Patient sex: F
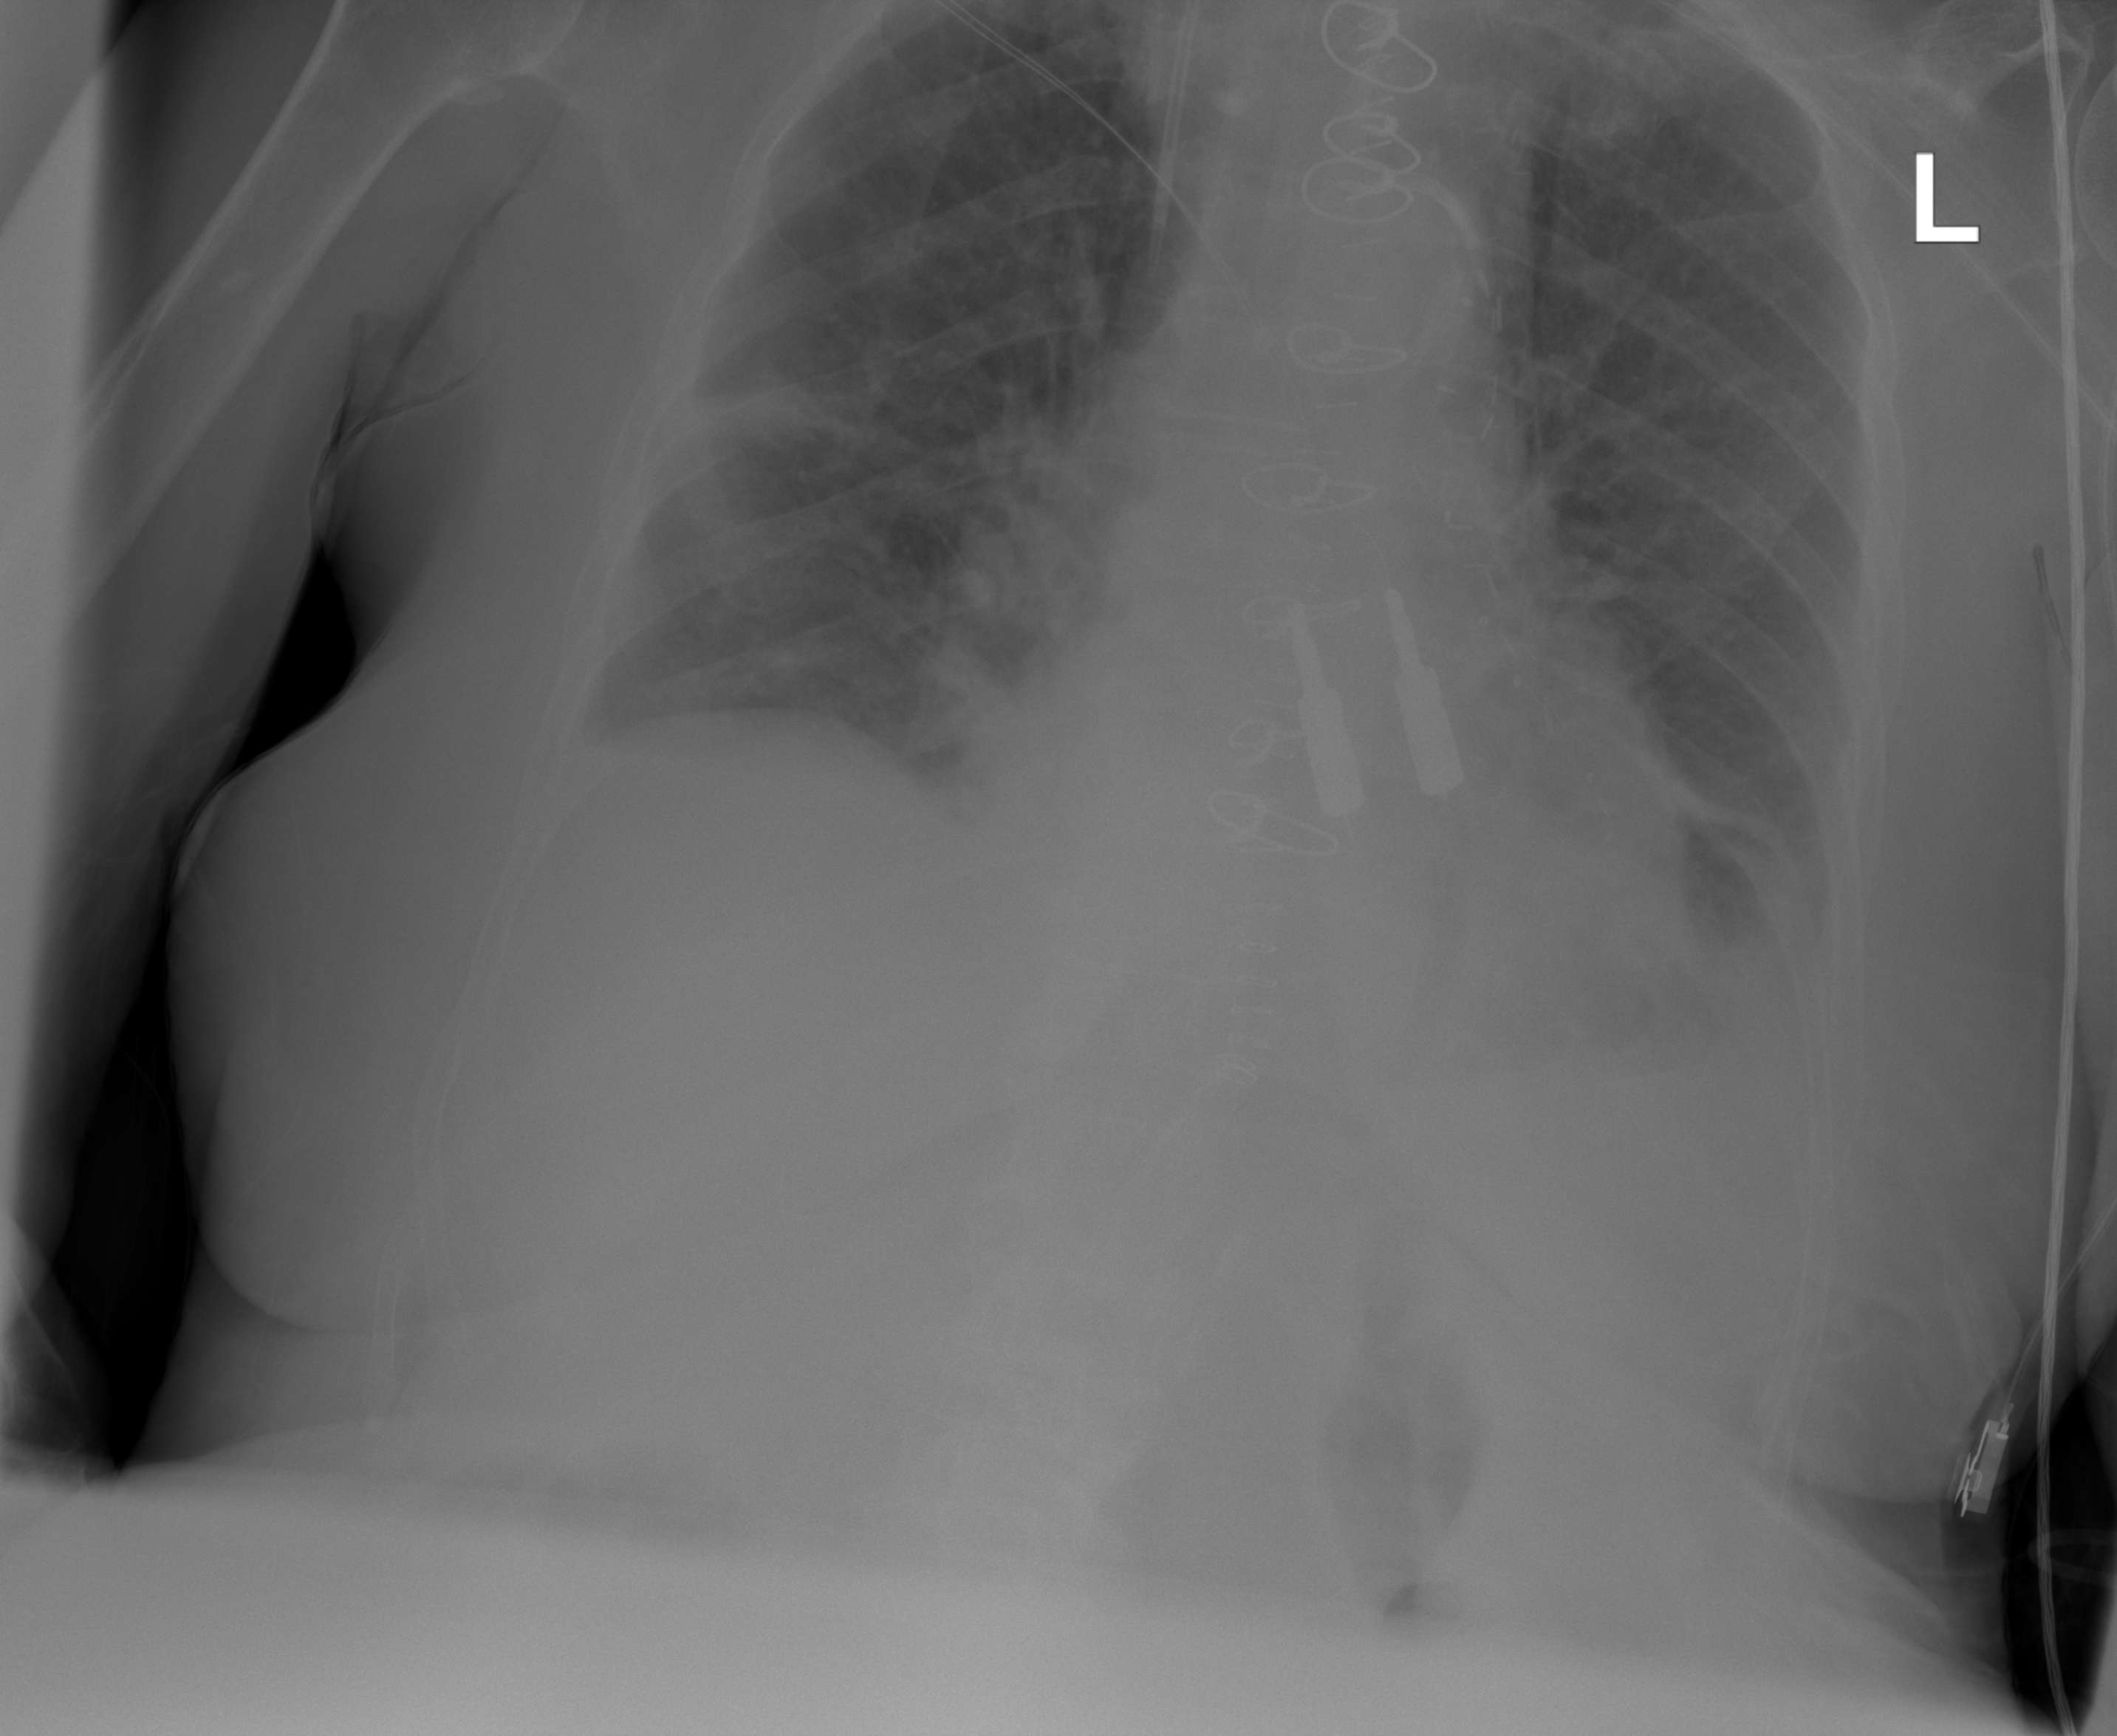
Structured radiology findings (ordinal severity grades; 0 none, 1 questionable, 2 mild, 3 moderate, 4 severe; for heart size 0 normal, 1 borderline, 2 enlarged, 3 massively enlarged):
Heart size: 0
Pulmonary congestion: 2
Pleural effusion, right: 2
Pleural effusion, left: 2
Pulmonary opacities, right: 0
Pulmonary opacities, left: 0
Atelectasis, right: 2
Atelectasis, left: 2